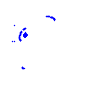
Particle: proton